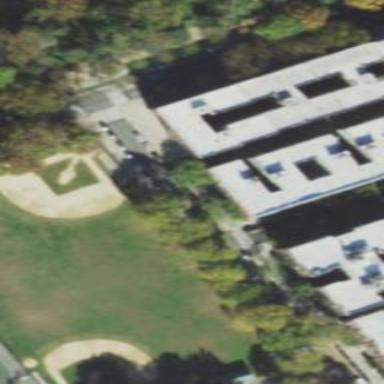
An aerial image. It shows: Baseball pitch for leisure and sports activities.